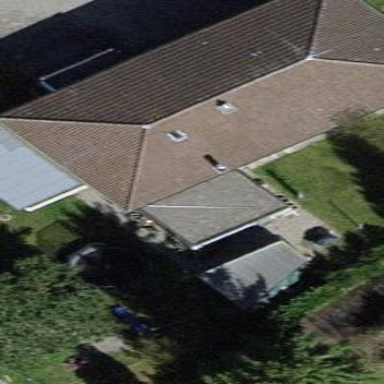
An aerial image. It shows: Building with hipped roof.